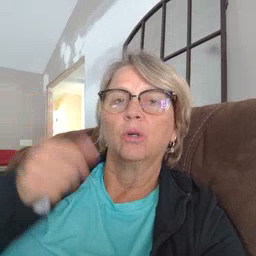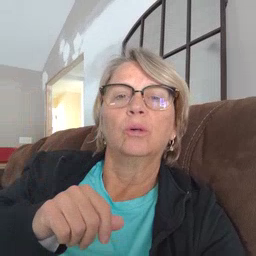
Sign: better